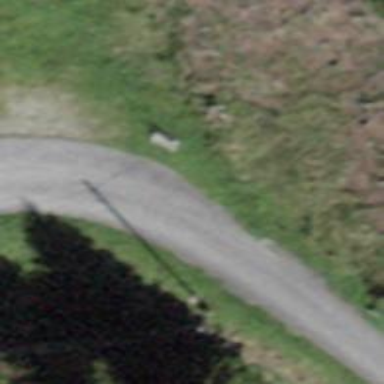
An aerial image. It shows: Bench.